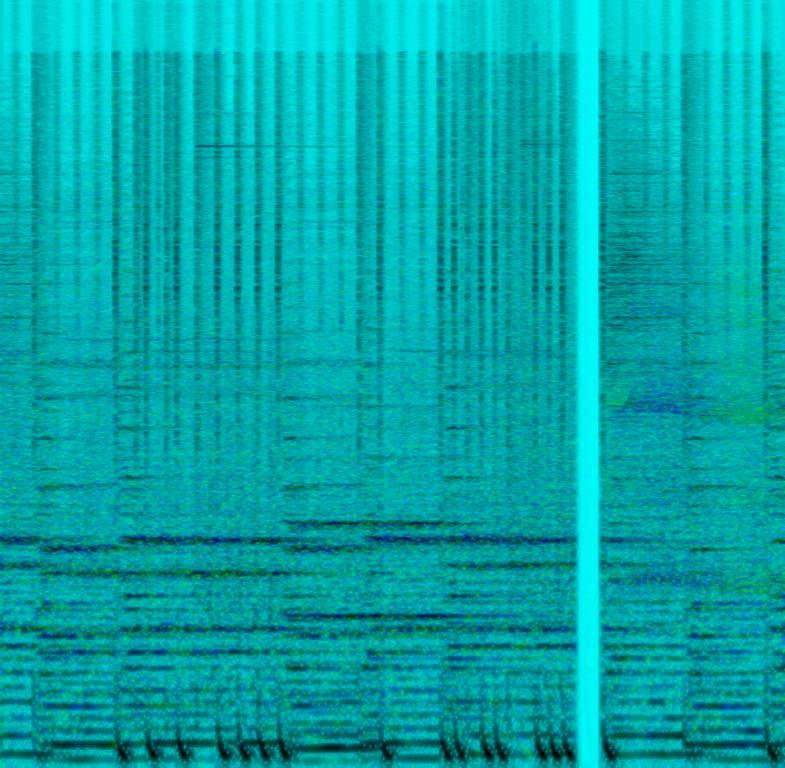
This is an electronic music piece. There is a high-pitched synth and stabbing strings in the melodic structure. An occasional vocal sample can be heard adding a haunting texture. There is a loud electronic drum beat in the rhythmic background. The atmosphere is unnerving and filled with terror. This piece could be used in a horror movie or a horror video game.